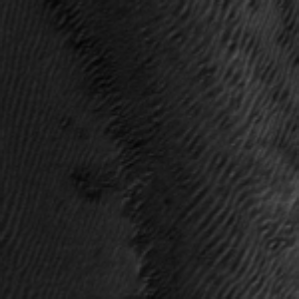
Label: frost